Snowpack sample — Snodgrass Mountain, Crested Butte, Colorado (2/4/25, 12:06 PM MST)
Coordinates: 38.923, -106.968
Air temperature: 35 °F
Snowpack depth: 80 cm
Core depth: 10 cm
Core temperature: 32 °F
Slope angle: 14°, slope face: 78°
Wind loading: low
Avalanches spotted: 0
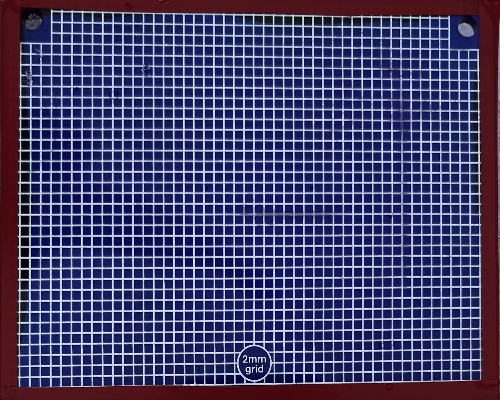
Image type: profile
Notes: No avalanches nearby, unusually warm weather for the last month reported by residents, Collected 25 yards from treeline